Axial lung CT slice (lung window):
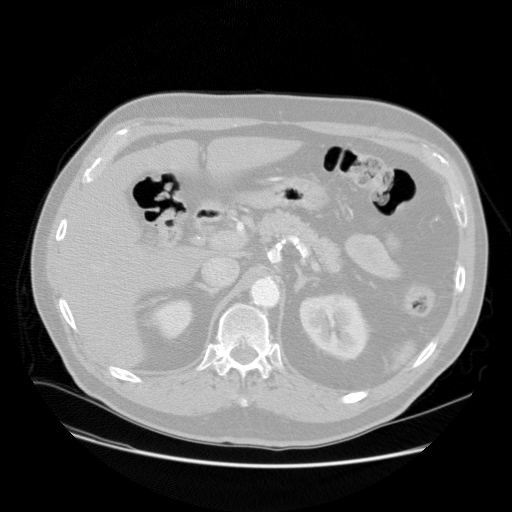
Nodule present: no